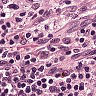
Metastatic tissue present: no